Question: I am trying to add "-ObjC" to "Other Linker Flags" as part of the <URL> tutorial.
Under Other Linker Flags it shows "Debug" and "Release", how/where would I put the "-ObjC">

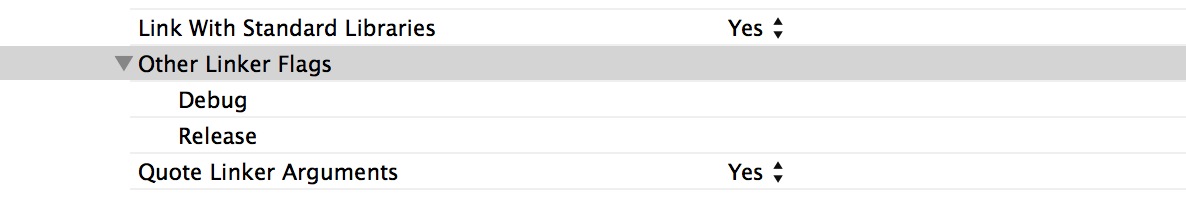
Answer: You should be able to click to the right of Other Linker Flags(under build settings) and add it. This image shows how it goes.

Instead of the test to the left though, you should be clicking on your main project.